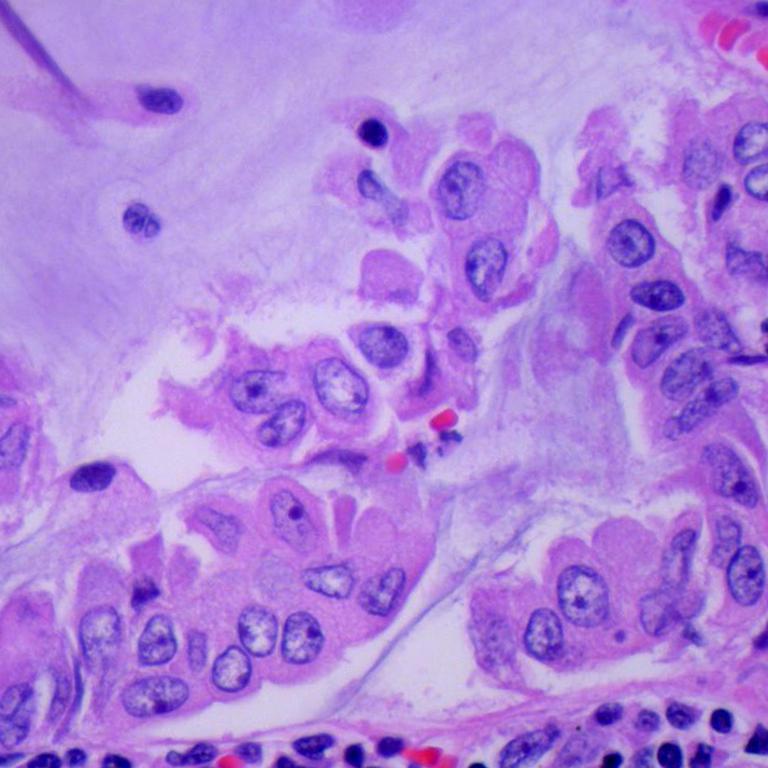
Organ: lung
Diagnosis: adenocarcinomas